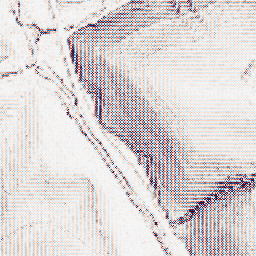
Category: wavelet
Decomposition family: wavelet_biorthogonal
Decomposition parameters: wavelet: bior1.3
level: 1
Upsampling method: lanczos
Upsampling parameters: scale: 8
Upsampling scale: 8